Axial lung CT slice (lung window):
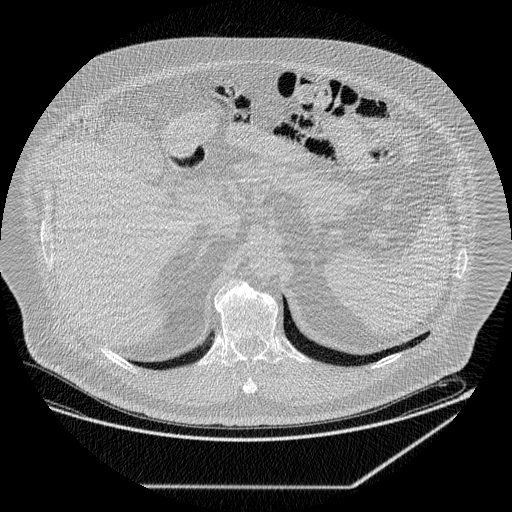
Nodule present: no